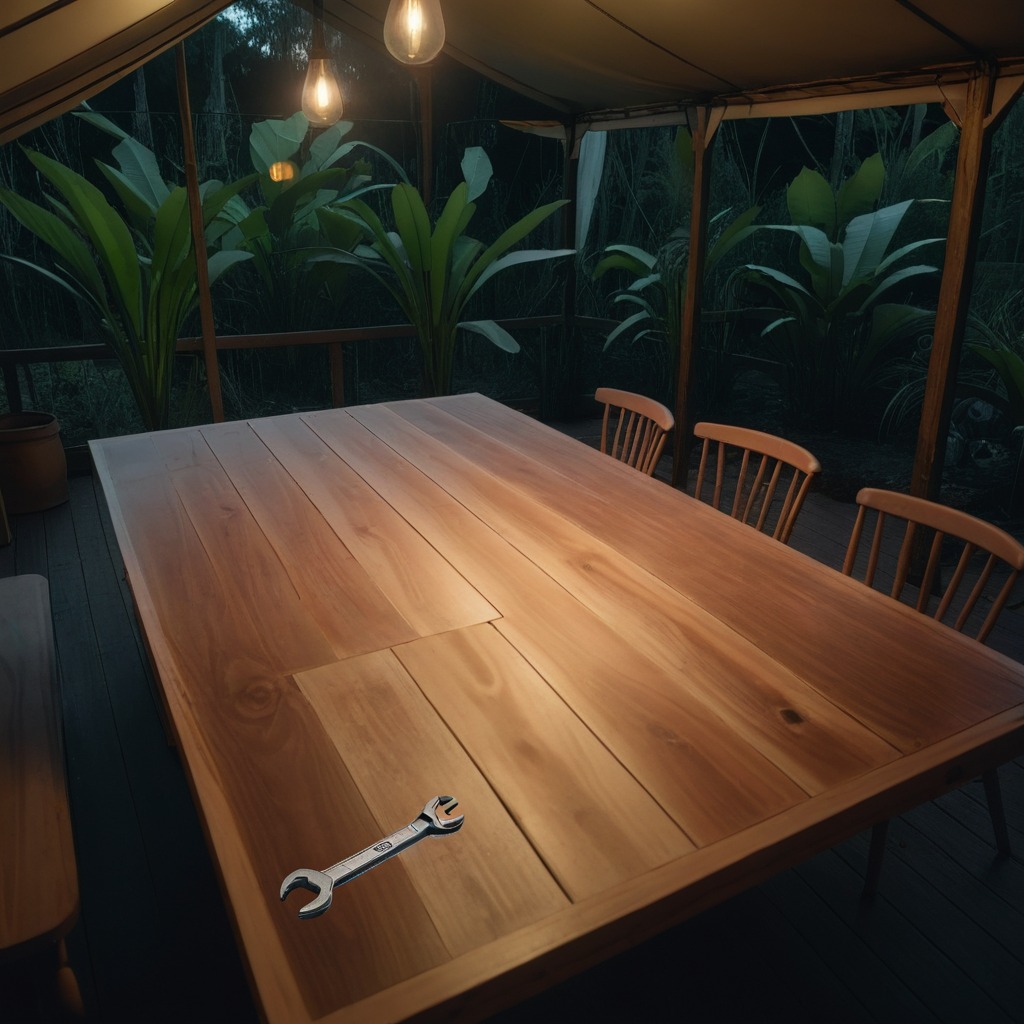
An wrench is lying on the wooden table.